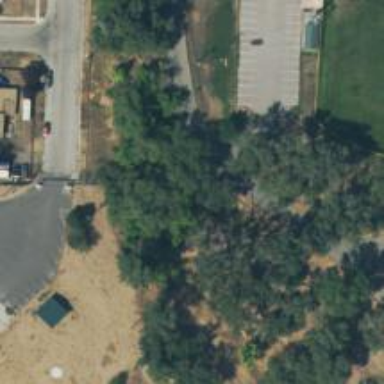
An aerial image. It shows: Disc golf tee.